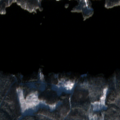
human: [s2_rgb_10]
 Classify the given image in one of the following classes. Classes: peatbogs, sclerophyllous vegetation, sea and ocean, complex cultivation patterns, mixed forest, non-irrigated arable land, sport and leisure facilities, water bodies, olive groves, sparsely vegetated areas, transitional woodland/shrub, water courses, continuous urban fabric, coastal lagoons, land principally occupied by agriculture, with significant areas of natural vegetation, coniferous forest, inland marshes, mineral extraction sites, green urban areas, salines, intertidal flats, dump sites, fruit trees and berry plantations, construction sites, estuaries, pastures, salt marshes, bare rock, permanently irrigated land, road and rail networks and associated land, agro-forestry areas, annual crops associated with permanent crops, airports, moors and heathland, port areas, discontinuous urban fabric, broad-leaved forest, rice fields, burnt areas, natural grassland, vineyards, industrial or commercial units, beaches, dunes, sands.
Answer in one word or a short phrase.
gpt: coniferous forest, mixed forest, water bodies